Chest X-ray. View position: AP
Patient age: 57
Patient sex: M
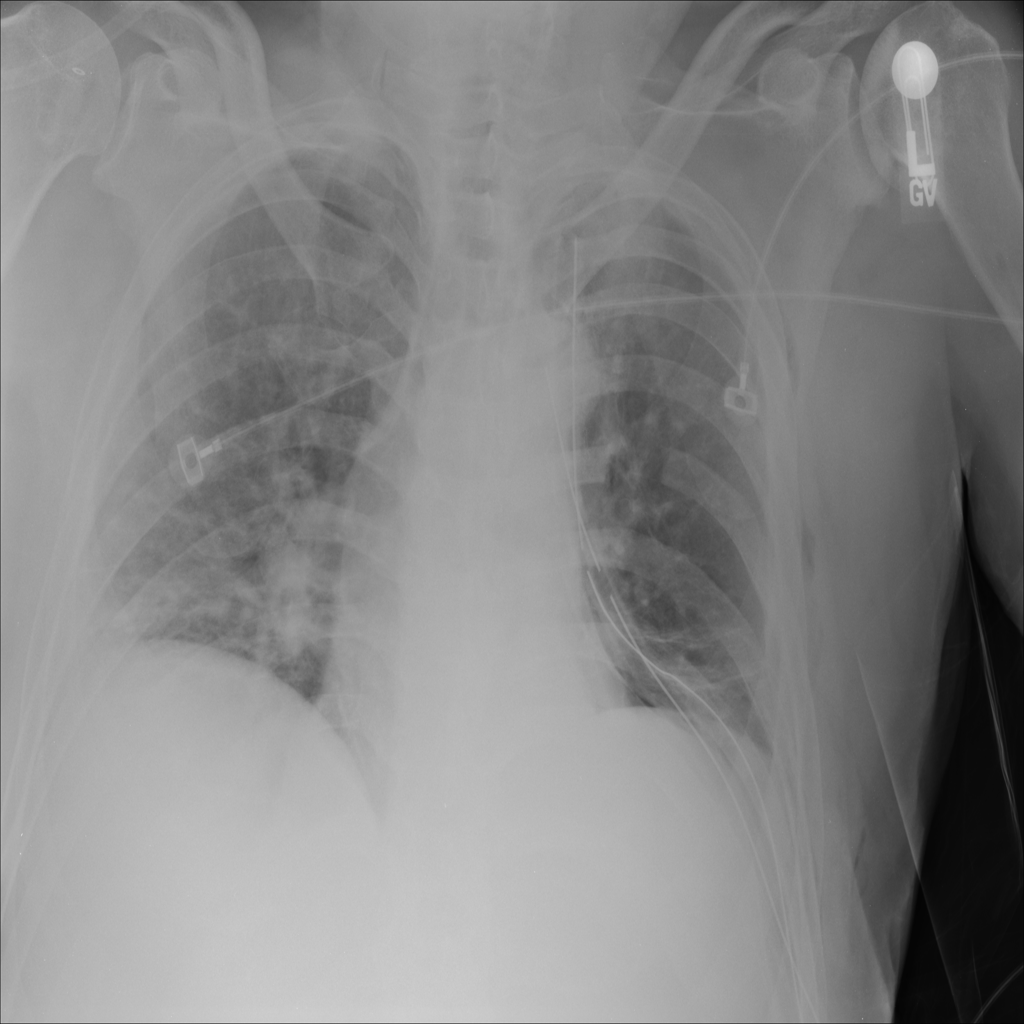
Finding: Pneumothorax